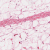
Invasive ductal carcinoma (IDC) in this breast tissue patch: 0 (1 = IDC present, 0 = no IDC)